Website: lowes
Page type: billing-address
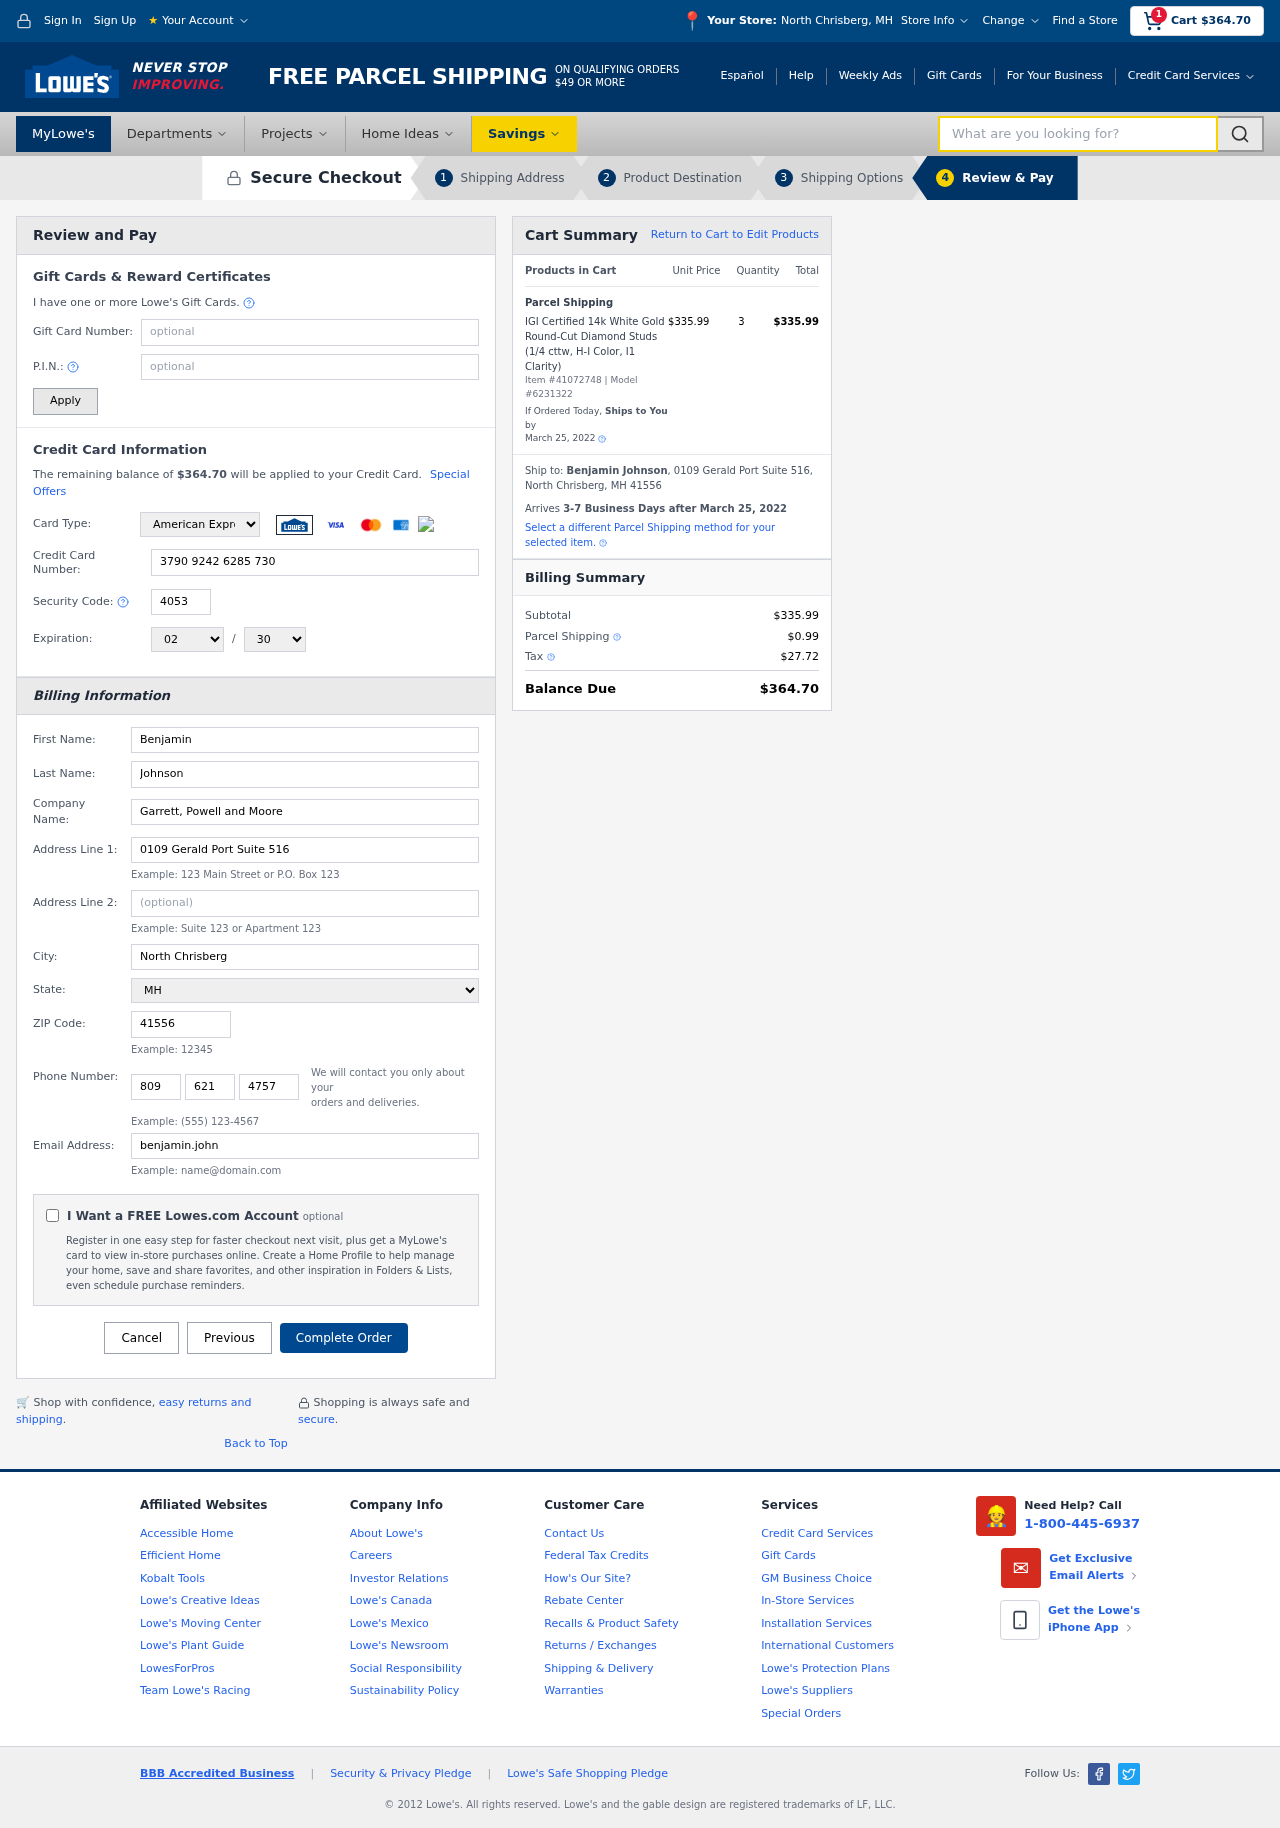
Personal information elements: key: PII_CARD_CVV
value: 4053
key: PII_CARD_EXPIRY_MONTH
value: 02
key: PII_CARD_EXPIRY_YEAR
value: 30
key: PII_CARD_NUMBER
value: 3790 9242 6285 730
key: PII_CARD_TYPE
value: American Express
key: PII_CITY
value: North Chrisberg
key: PII_CITY_STATE
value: North Chrisberg, MH
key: PII_COMPANY
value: Garrett, Powell and Moore
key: PII_EMAIL
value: benjamin.johnson@yahoo.com
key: PII_FIRSTNAME
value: Benjamin
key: PII_FULLNAME
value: Benjamin Johnson
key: PII_LASTNAME
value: Johnson
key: PII_PHONE_AREA
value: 809
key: PII_PHONE_PREFIX
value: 621
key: PII_PHONE_SUFFIX
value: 4757
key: PII_POSTCODE
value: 41556
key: PII_STATE
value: MH
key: PII_STREET
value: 0109 Gerald Port Suite 516
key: PII_CITY_STATE_ZIP
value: North Chrisberg, MH 41556
Product elements: key: PRODUCT1_NAME
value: IGI Certified 14k White Gold Round-Cut Diamond Studs (1/4 cttw, H-I Color, I1 Clarity)
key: PRODUCT1_PRICE
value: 335.99
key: PRODUCT1_QUANTITY
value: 3
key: PRODUCT_ITEM_NUMBER
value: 41072748
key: PRODUCT_MODEL_NUMBER
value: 6231322
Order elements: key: ORDER_SUBTOTAL
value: $364.70
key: ORDER_TOTAL
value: $364.70
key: ORDER_SHIPPING_DATE
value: March 25, 2022
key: ORDER_SUBTOTAL
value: $335.99
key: ORDER_DELIVERY_DATE
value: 3-7 Business Days after March 25, 2022
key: ORDER_SHIPPING_DATE2
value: March 25, 2022
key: ORDER_SUBTOTAL2
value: $335.99
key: ORDER_SHIPPING_COST
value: $0.99
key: ORDER_TAX
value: $27.72
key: ORDER_TOTAL2
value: $364.70
Search elements: key: HEADER_SEARCH
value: What are you looking for?